Question: I have 2 panels aligned next to each other, as shown in the screenshot. Each panel consists of 3-4 controls.

What I am trying to achieve is -
So far, I have tried various anchor combinations of the two panels, but could not get the desired result.
I am kind of stuck here.
(I am working in Visual Basic 2013)
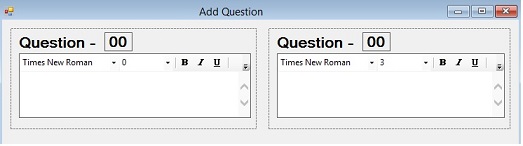
Answer: - <URL>'Dock''Fill'- - 'percent''50%'- 'absolute''20'- 'Dock''Fill'-
Also, I suggest you read the following SO post on how to improve TLP rendering:
- <URL>
Sample form:
'''
Public Class Form1
Public Sub New()
Me.InitializeComponent()
End Sub
Private Sub InitializeComponent()
Me.TableLayoutPanel1 = New System.Windows.Forms.TableLayoutPanel()
Me.Panel1 = New System.Windows.Forms.Panel()
Me.Panel2 = New System.Windows.Forms.Panel()
Me.TableLayoutPanel1.SuspendLayout()
Me.SuspendLayout()
'
'TableLayoutPanel1
'
Me.TableLayoutPanel1.ColumnCount = 3
Me.TableLayoutPanel1.ColumnStyles.Add(New System.Windows.Forms.ColumnStyle(System.Windows.Forms.SizeType.Percent, 50.0!))
Me.TableLayoutPanel1.ColumnStyles.Add(New System.Windows.Forms.ColumnStyle(System.Windows.Forms.SizeType.Absolute, 20.0!))
Me.TableLayoutPanel1.ColumnStyles.Add(New System.Windows.Forms.ColumnStyle(System.Windows.Forms.SizeType.Percent, 50.0!))
Me.TableLayoutPanel1.Controls.Add(Me.Panel1, 0, 0)
Me.TableLayoutPanel1.Controls.Add(Me.Panel2, 2, 0)
Me.TableLayoutPanel1.Dock = System.Windows.Forms.DockStyle.Fill
Me.TableLayoutPanel1.Location = New System.Drawing.Point(0, 0)
Me.TableLayoutPanel1.Name = "TableLayoutPanel1"
Me.TableLayoutPanel1.RowCount = 1
Me.TableLayoutPanel1.RowStyles.Add(New System.Windows.Forms.RowStyle(System.Windows.Forms.SizeType.Percent, 100.0!))
Me.TableLayoutPanel1.Size = New System.Drawing.Size(682, 260)
Me.TableLayoutPanel1.TabIndex = 1
'
'Panel1
'
Me.Panel1.BorderStyle = System.Windows.Forms.BorderStyle.FixedSingle
Me.Panel1.Dock = System.Windows.Forms.DockStyle.Fill
Me.Panel1.Location = New System.Drawing.Point(3, 3)
Me.Panel1.Name = "Panel1"
Me.Panel1.Size = New System.Drawing.Size(325, 254)
Me.Panel1.TabIndex = 0
'
'Panel2
'
Me.Panel2.BorderStyle = System.Windows.Forms.BorderStyle.FixedSingle
Me.Panel2.Dock = System.Windows.Forms.DockStyle.Fill
Me.Panel2.Location = New System.Drawing.Point(354, 3)
Me.Panel2.Name = "Panel2"
Me.Panel2.Size = New System.Drawing.Size(325, 254)
Me.Panel2.TabIndex = 1
'
'Form1
'
Me.AutoScaleDimensions = New System.Drawing.SizeF(8.0!, 16.0!)
Me.AutoScaleMode = System.Windows.Forms.AutoScaleMode.Font
Me.ClientSize = New System.Drawing.Size(682, 260)
Me.Controls.Add(Me.TableLayoutPanel1)
Me.Name = "Form1"
Me.Text = "Form1"
Me.TableLayoutPanel1.ResumeLayout(False)
Me.ResumeLayout(False)
End Sub
Friend WithEvents TableLayoutPanel1 As System.Windows.Forms.TableLayoutPanel
Friend WithEvents Panel1 As System.Windows.Forms.Panel
Friend WithEvents Panel2 As System.Windows.Forms.Panel
End Class
'''